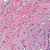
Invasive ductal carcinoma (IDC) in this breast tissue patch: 1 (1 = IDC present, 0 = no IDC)